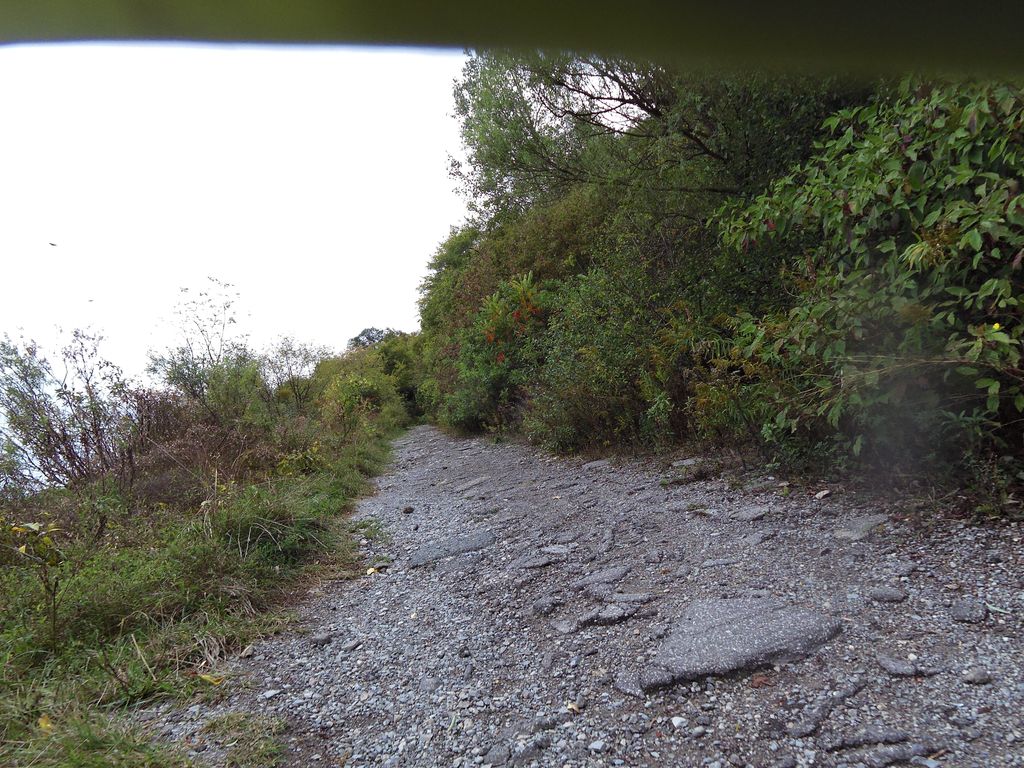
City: toronto